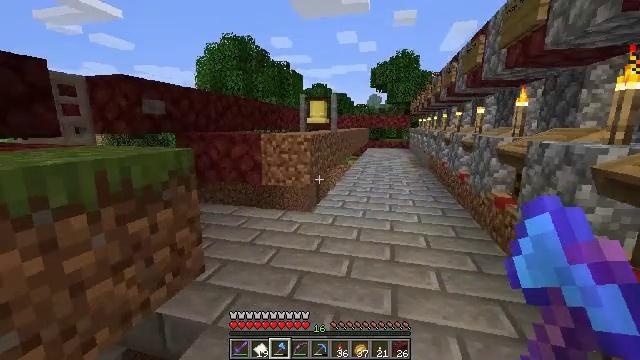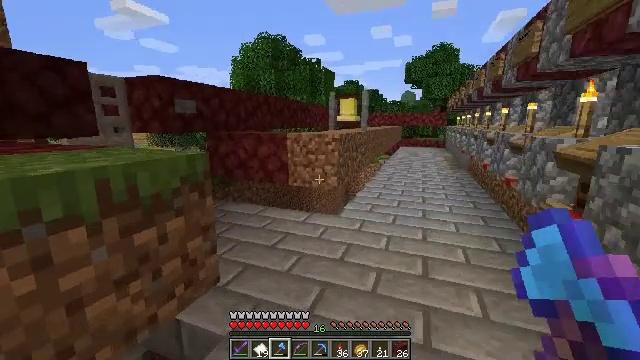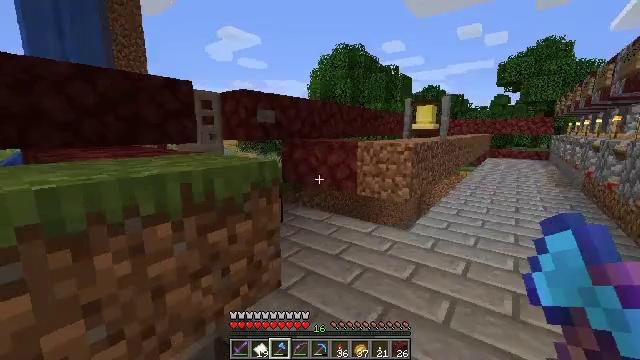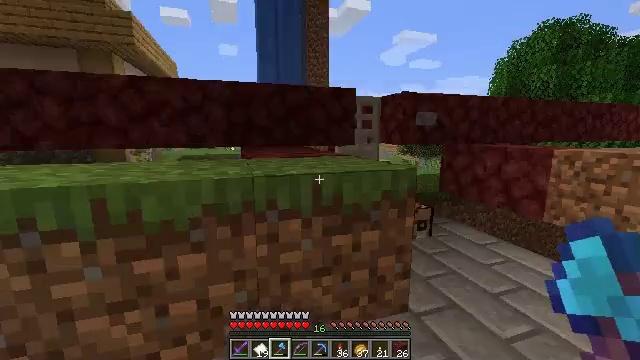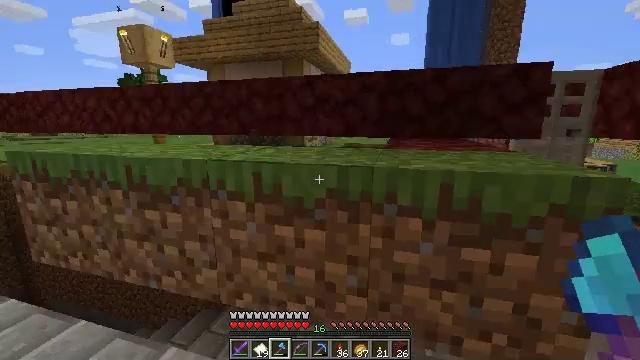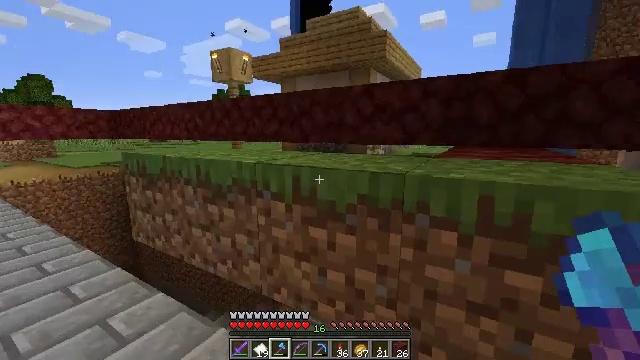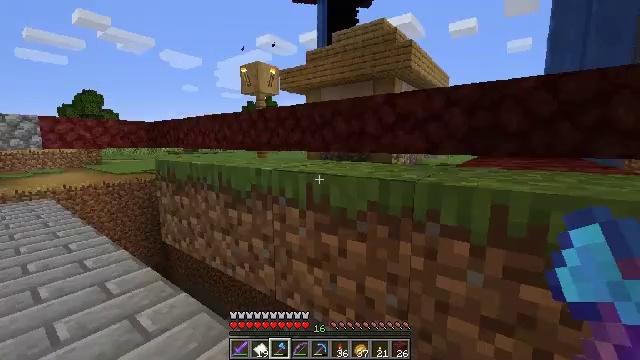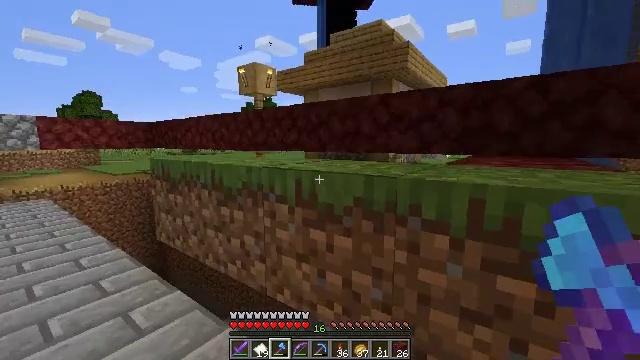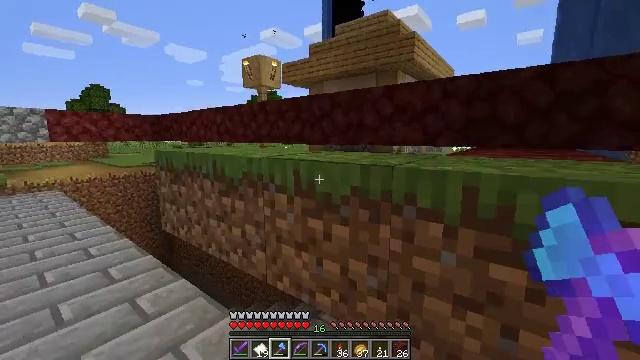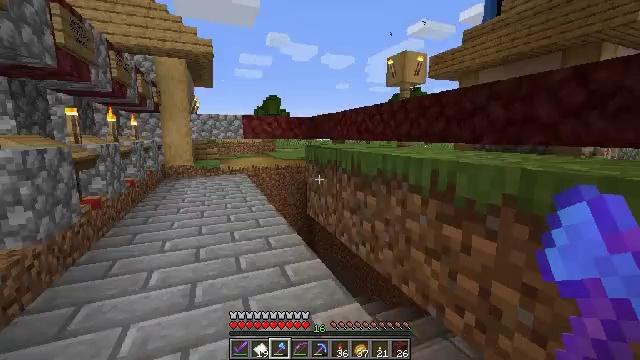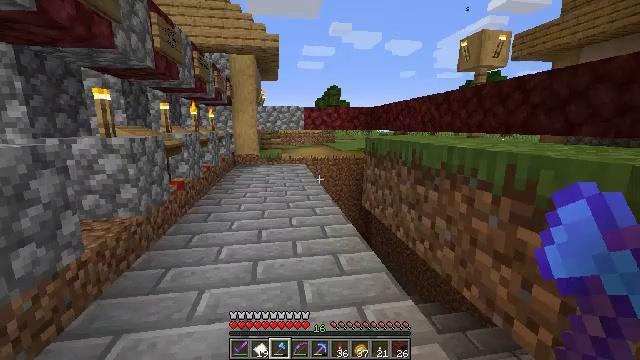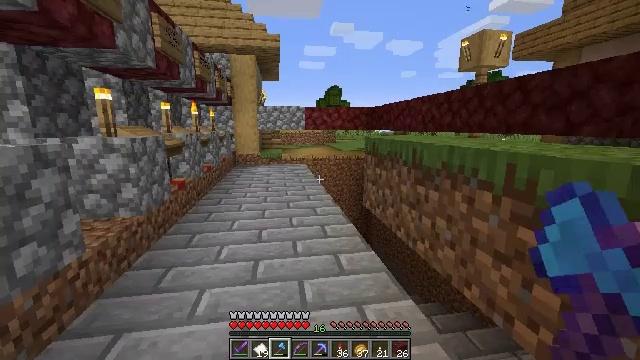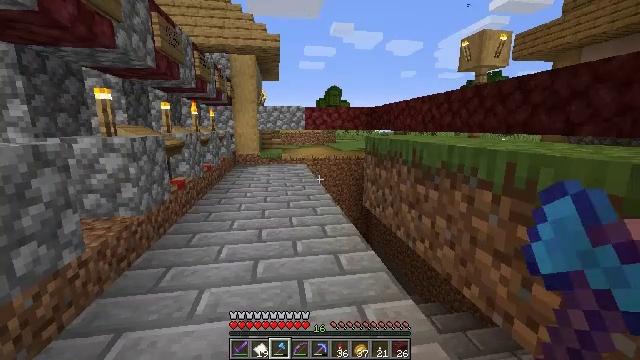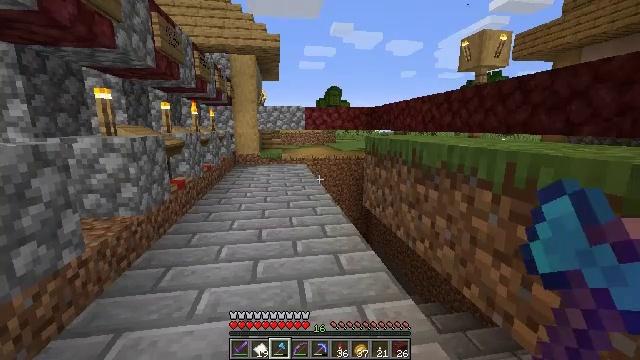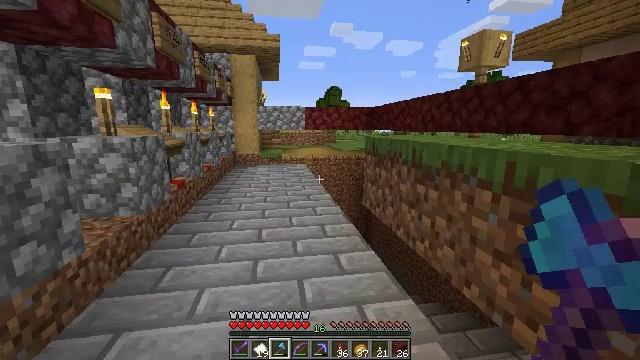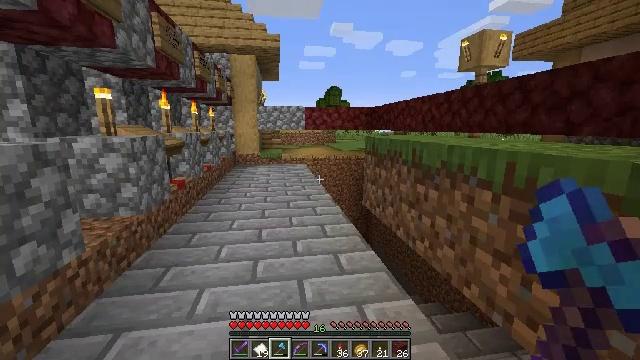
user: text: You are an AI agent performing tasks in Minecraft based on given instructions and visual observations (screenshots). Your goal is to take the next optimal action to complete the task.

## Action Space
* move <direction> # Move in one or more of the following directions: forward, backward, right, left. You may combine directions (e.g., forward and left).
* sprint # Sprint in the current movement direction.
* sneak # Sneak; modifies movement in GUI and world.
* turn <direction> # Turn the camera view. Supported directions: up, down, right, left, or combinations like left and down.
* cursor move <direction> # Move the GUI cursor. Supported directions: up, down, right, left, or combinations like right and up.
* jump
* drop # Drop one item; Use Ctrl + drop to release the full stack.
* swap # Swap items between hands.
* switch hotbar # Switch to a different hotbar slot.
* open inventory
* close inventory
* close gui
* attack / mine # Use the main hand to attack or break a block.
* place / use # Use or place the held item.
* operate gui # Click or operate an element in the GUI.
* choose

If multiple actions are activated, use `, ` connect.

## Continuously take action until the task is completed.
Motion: motion action
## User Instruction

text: Gather the iron door by mining it.
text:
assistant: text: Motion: move forward and move right, turn left
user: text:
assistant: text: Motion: move forward and move right, turn left and up
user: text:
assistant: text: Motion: move forward and move right, turn left
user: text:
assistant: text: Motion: move right, turn left and down
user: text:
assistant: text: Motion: turn left and up
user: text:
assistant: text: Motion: turn left and up
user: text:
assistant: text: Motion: no_op
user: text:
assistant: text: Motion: turn left and down
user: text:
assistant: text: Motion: turn left
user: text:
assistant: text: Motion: turn left and down
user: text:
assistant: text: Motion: no_op
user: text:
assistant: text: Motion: no_op
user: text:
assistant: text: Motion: no_op
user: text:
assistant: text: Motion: no_op
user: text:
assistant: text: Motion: no_op
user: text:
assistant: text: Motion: no_op
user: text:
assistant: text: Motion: no_op
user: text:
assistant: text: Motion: no_op
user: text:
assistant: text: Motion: no_op
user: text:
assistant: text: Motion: no_op
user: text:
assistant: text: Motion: no_op
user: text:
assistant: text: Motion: move back
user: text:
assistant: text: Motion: move back
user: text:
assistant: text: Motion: move back
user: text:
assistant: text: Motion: move back
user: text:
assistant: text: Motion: move back
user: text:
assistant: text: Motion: move back
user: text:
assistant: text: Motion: move back
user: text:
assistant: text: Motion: move back
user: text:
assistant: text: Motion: move back